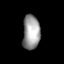
Tissue: lung
Cell type: Epithelial cells
Senescence score: 0.07325
Nuclear area (px): 582
Mean DAPI intensity: 155.16